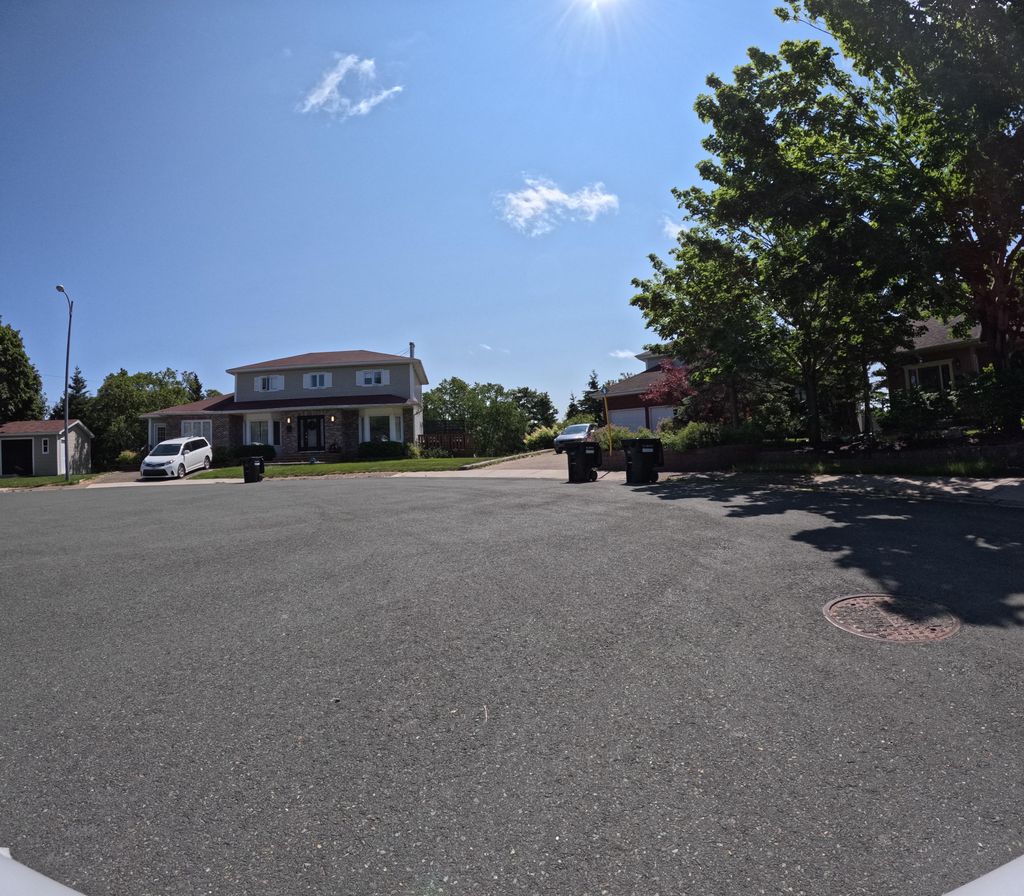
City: st_johns